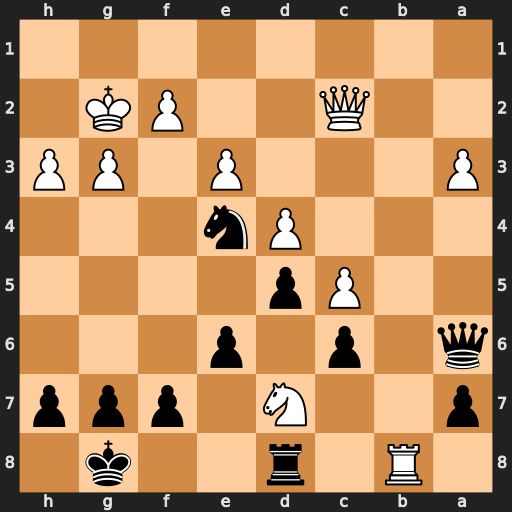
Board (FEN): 1R1r2k1/p2N1ppp/q1p1p3/2Pp4/3Pn3/P3P1PP/2Q2PK1/8
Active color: b
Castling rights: -
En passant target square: -
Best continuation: Rxb8 Nxb8 Qb7 Nxc6 Qxc6